Question: I have a program of my own, for my own use, written in Excel VBA & using Access, that I want to rewrite in VB2010 Express using SQLCE.
It currently displays a Form as per the picture attached.

What is the best way of replicating something similar ? I know I can create individual Buttons & TextBoxes for each Row, but I am wondering if there is a better way. I tried using DataGridView, but (a) it's pretty ugly & (b) it doesn't let me use more than one Table !!!
I don't mind using a load of individual Buttons & TextBoxes if necessary, but thought I would ask people who might know better, before doing so !!!
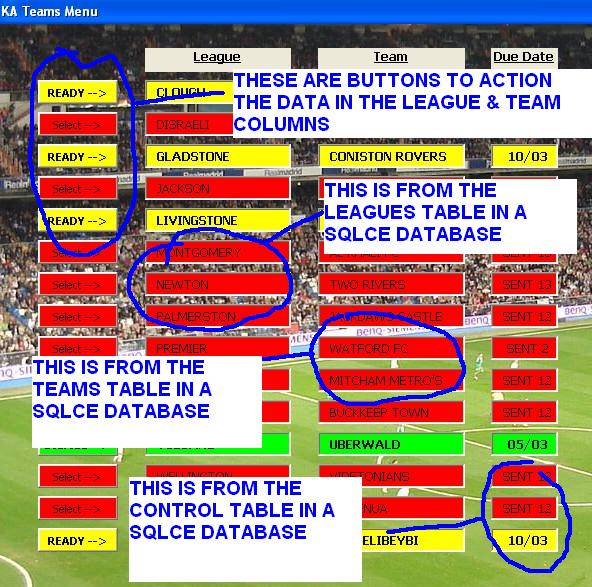
Answer: You can look for an alternative to DataGridView, i.e. 3rd party implementations. They should definitely have a more pleasant look, and provide better customization. For example:
- <URL>
Also check this:
- <URL>
Both got referenced from here:
- <URL>